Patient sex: M
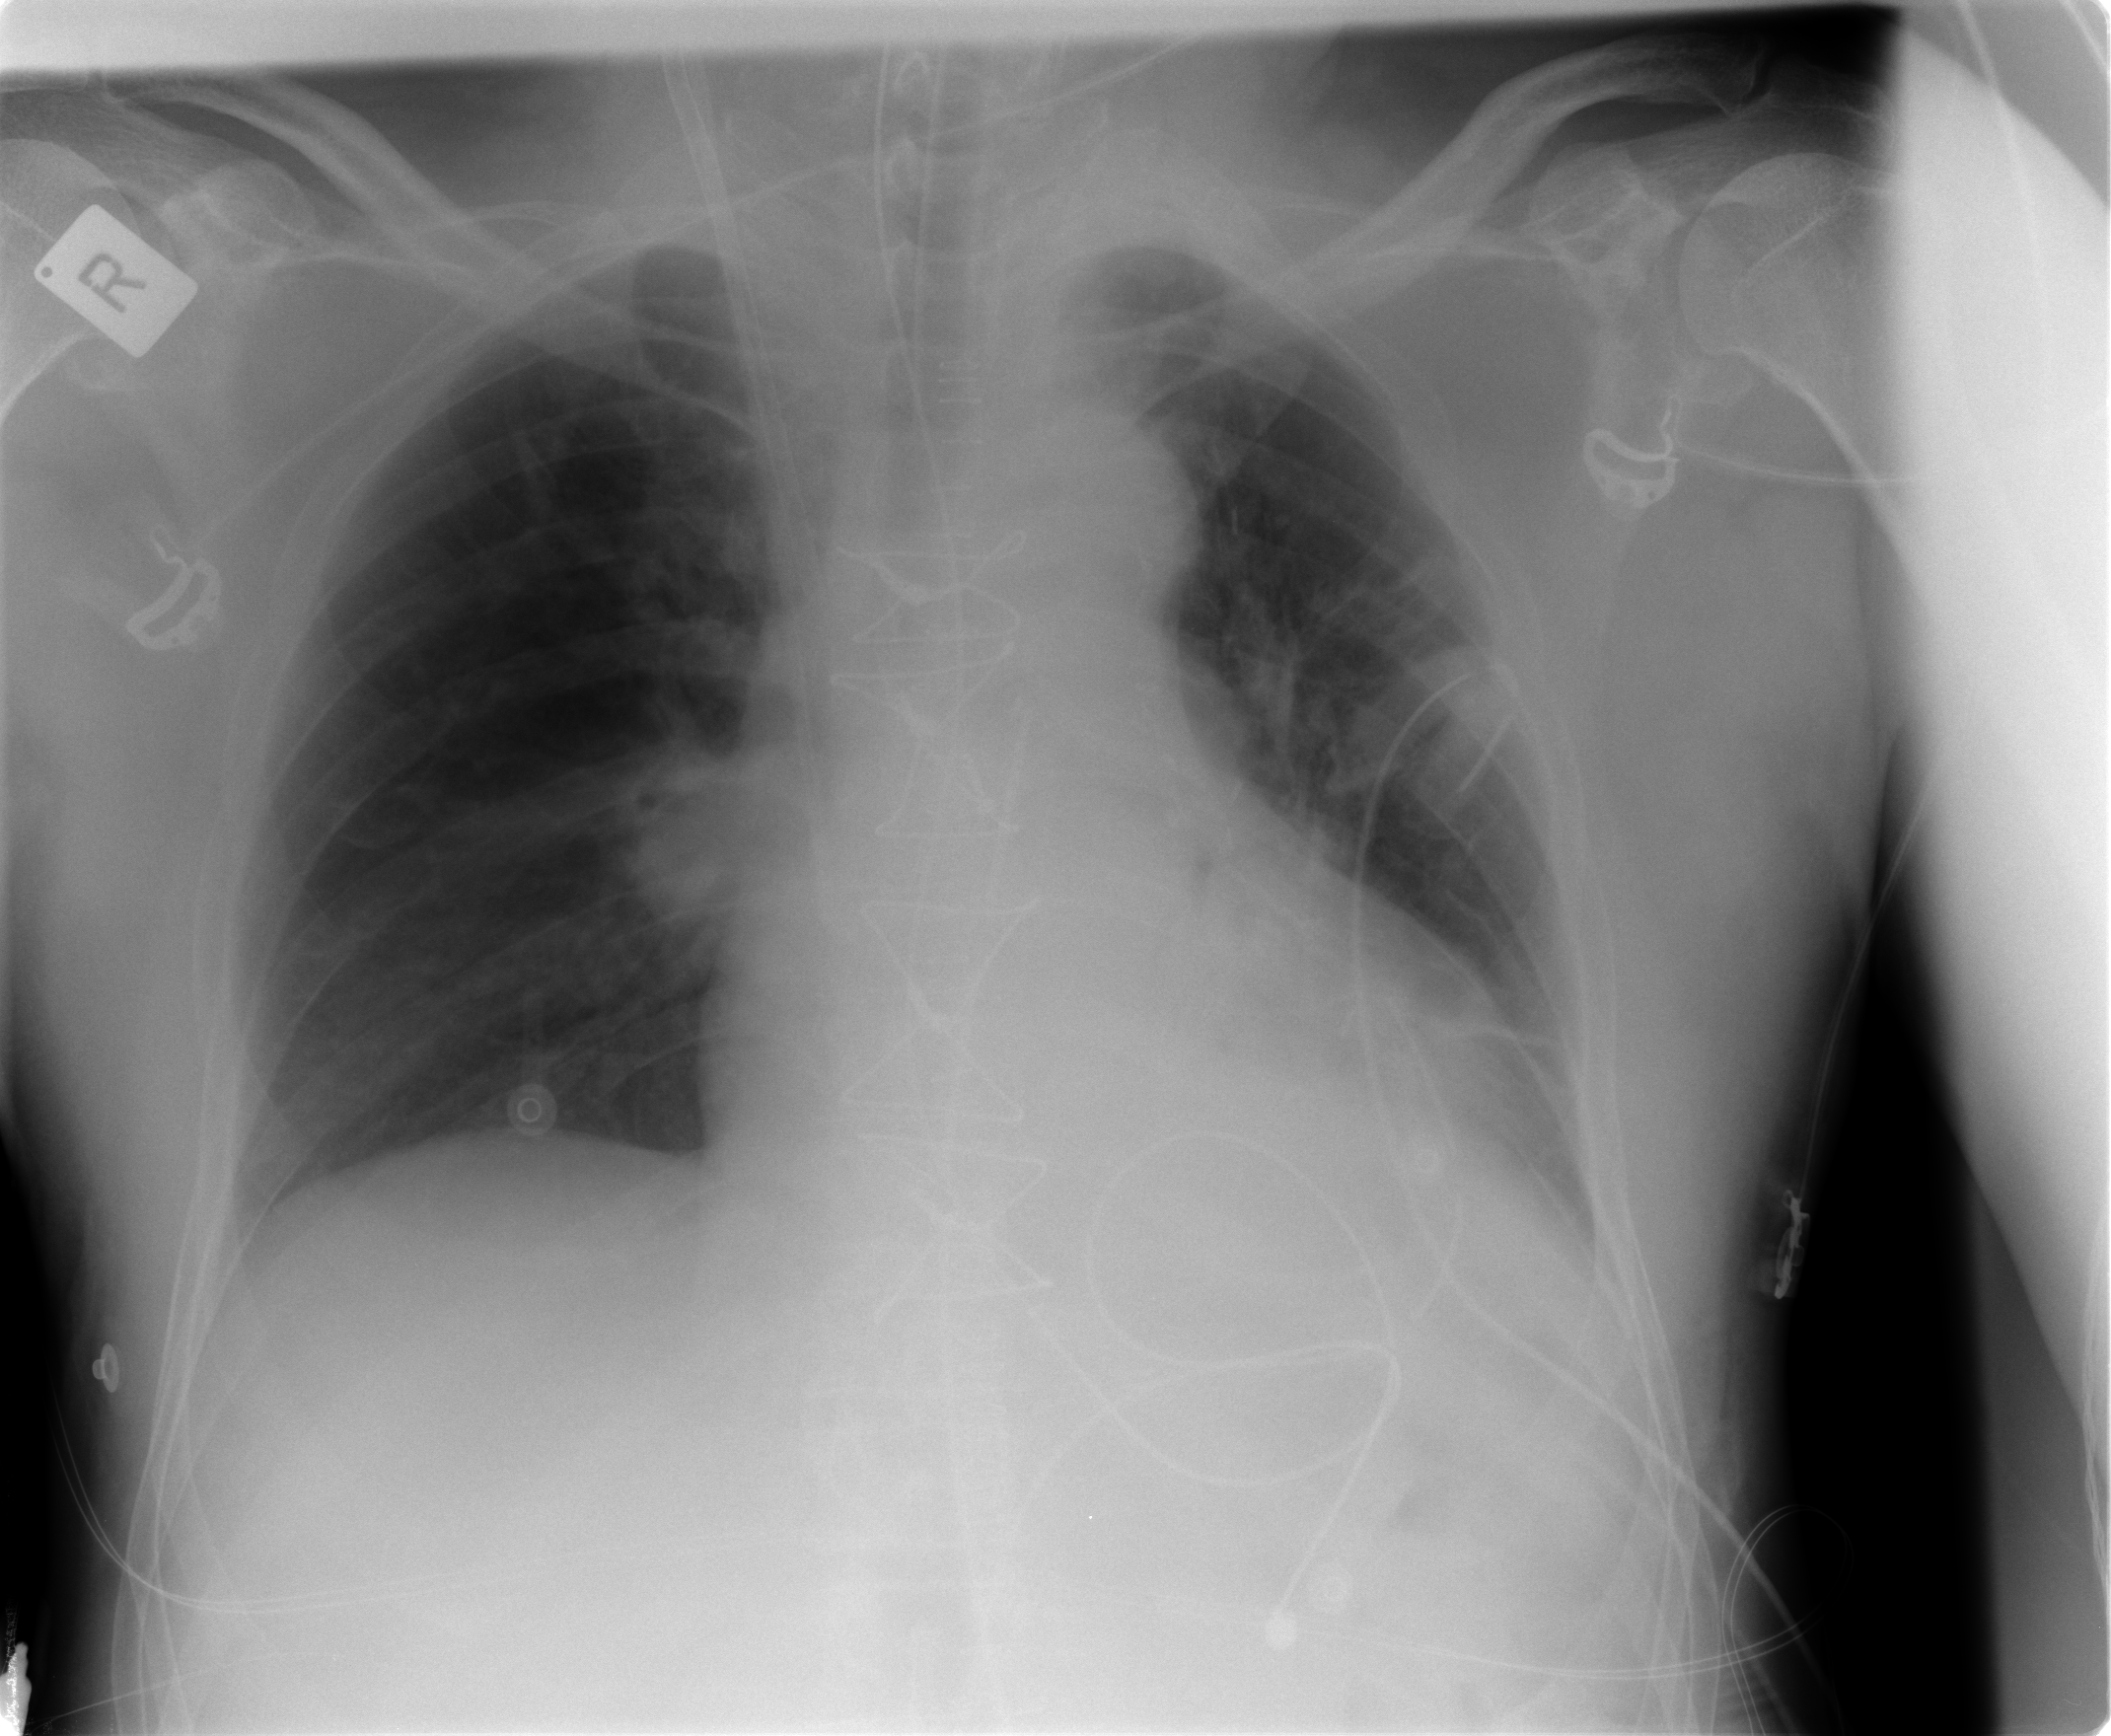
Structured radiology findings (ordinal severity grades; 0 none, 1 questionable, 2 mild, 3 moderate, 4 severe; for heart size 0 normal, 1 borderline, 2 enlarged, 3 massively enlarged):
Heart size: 2
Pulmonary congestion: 2
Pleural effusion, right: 0
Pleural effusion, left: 0
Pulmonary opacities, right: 0
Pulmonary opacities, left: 0
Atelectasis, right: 0
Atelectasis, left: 2